Question: There are 2 good examples how to get a serial number: <URL>
All they work for me (Windows 7). But for 2 people they don't!
The Option 1 (Microsoft WMIScripting Library) returns an error which cannot be handled in an exception! (I tried to use my code in the exception but it was not performed). OS Windows 7:

The Option 2 (Windows XP) - returns nothing: no errors, no the serial number.
Can anybody explain why it is and is there a work code to do this?
There is a comment in that link: "@PRUZ And you know something about my second comment? that I check the same code in some other computer which returns 'none'. What's the matter with it? - Himadri"
Thanks!!!
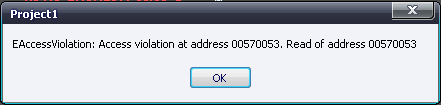
Answer: @maxfax, the first sample code does not work in Windows xp because uses the 'ItemIndex' property which is available since windows vista for more details check this <URL>. the second snippet must work ok in any Windows system, because access the WMI properties using the name of the property directly. Now if the second option does not retrieve a serial number in any machine just is because the WMI provider does not expose information for this property. as side note some Virtual Machines like VMWARE reports 'None' as serial number .
I just wrote an article on my blog about how read the SMBios (<URL>, using this method you get the serial number of the motherboard directly from the SMBios tables.